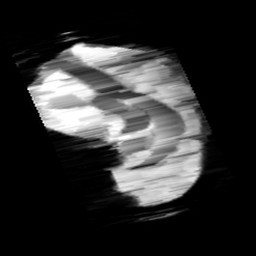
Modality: minIP
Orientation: sagittal
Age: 11
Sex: female
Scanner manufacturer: siemens
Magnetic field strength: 3 T
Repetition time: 0.027 s
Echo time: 0.02 s